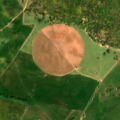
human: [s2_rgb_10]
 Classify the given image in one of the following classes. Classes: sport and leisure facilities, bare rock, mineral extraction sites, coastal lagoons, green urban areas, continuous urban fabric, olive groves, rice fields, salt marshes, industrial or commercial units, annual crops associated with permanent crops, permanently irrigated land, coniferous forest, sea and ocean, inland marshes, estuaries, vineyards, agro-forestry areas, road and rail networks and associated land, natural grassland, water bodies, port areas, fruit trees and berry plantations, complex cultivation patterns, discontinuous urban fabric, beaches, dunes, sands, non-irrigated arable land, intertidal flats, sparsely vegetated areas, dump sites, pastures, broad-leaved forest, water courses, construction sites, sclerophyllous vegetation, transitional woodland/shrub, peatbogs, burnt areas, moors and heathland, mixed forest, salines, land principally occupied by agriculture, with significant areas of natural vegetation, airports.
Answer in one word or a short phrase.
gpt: continuous urban fabric